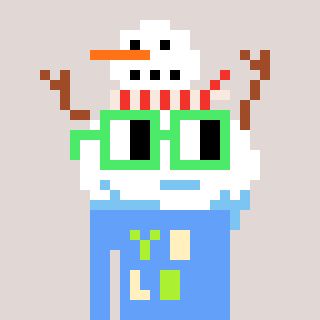
a pixel art character with square light green glasses, a snowman-shaped head and a blue-colored body on a warm background